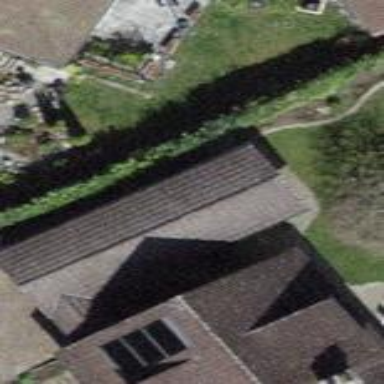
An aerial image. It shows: Garage.